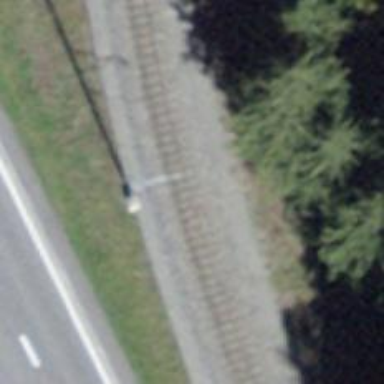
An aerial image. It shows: Narrow gauge railway with electrified contact lines.